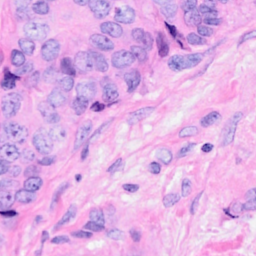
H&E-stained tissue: Breast